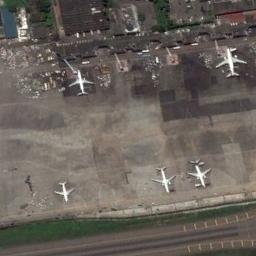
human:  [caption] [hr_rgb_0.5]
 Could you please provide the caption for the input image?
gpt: Two planes parked next to boarding bridges and the other two parked in a line on the airport .

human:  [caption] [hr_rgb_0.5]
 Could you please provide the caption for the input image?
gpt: Five airplanes are parked in the open place beside the airport by the trees .

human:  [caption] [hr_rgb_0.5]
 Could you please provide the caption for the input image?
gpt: Five different size aircraft parked scattered on the open space .

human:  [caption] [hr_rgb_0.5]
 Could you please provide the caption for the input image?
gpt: Several planes of different sizes are parked in a clearing, With many containers next to the plane .

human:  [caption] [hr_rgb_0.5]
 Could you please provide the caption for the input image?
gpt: Five planes of different sizes are in the parking lot .